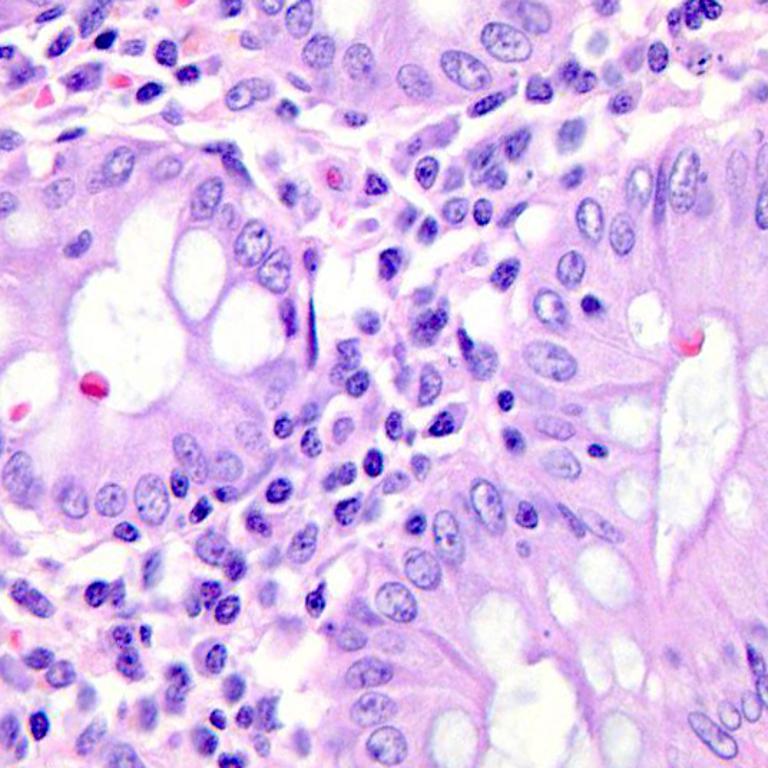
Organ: colon
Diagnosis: benign